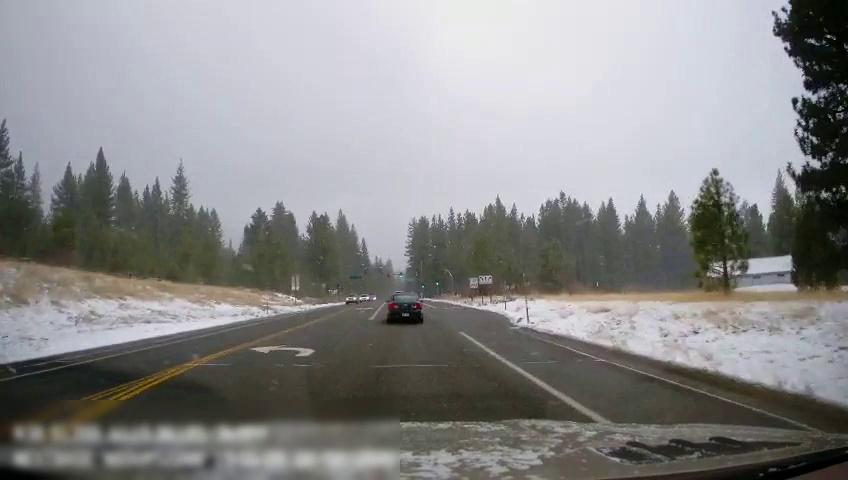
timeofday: Day
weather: Snowy
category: Drivable Space
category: Vehicles | SUV
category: Vehicles | SUV
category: Vehicles | Car
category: Lanes | Opposite Lane
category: Lanes | Opposite Lane
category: Lanes | Opposite Lane
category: Lanes | Opposite Lane
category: Lanes | Opposite Lane
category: Lanes | Opposite Lane
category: Lanes | Current Lane
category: Lanes | Current Lane
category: Lanes | Alternate Lane
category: Traffic | Signs
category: Traffic | Signs